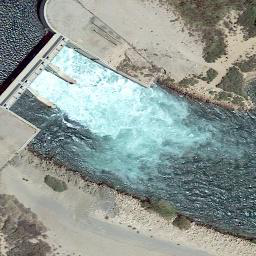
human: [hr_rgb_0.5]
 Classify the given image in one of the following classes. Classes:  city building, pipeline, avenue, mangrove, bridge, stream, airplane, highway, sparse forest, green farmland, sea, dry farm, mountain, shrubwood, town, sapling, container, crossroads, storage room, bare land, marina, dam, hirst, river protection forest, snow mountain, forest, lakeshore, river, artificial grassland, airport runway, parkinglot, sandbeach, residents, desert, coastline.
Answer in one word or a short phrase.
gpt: dam